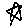
Label: star